Current action and preconditions to check: path_clear

Your task: For each precondition in the list above, predict whether it will hold at this action.

Consider the current scene as observed from the mobile robot's camera, and analyze the predicted future states of all dynamic agents (e.g., people, animals, vehicles, or any moving entities) within the NEXT SECOND.

IMPORTANT: Only answer "very likely" if you are absolutely certain—based on strong, clear evidence—that a dynamic agent will violate the precondition in the predicted future state. Do NOT answer "very likely" for unlikely, ambiguous, or low-probability risks.

Ask yourself for each precondition: Is there a high probability, with clear and convincing evidence, that the predicted future states of any dynamic agent will interfere with the predicted future state of the currently executing action within the NEXT SECOND, causing that precondition to fail?

Assess the risk level based on these predictions. Use "likely" or "very likely" if motions create a clear risk of interference.

Use "neutral" or "improbable" if agents are nearby but their predicted paths are clearly diverging or non-conflicting.

Failure Risk Categories: "very improbable", "improbable", "neutral", "likely", "very likely"

Answer Format: Output ONLY the probability_of_failure value from these categories: "very improbable", "improbable", "neutral", "likely", "very likely"

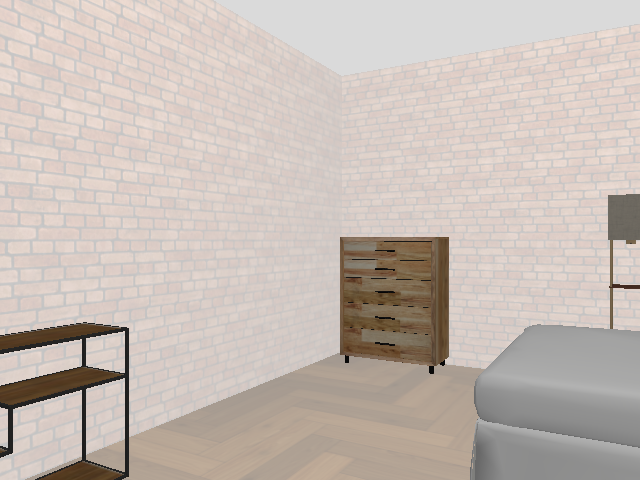

Answer: very improbable